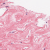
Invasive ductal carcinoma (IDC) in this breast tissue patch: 0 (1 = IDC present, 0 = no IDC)